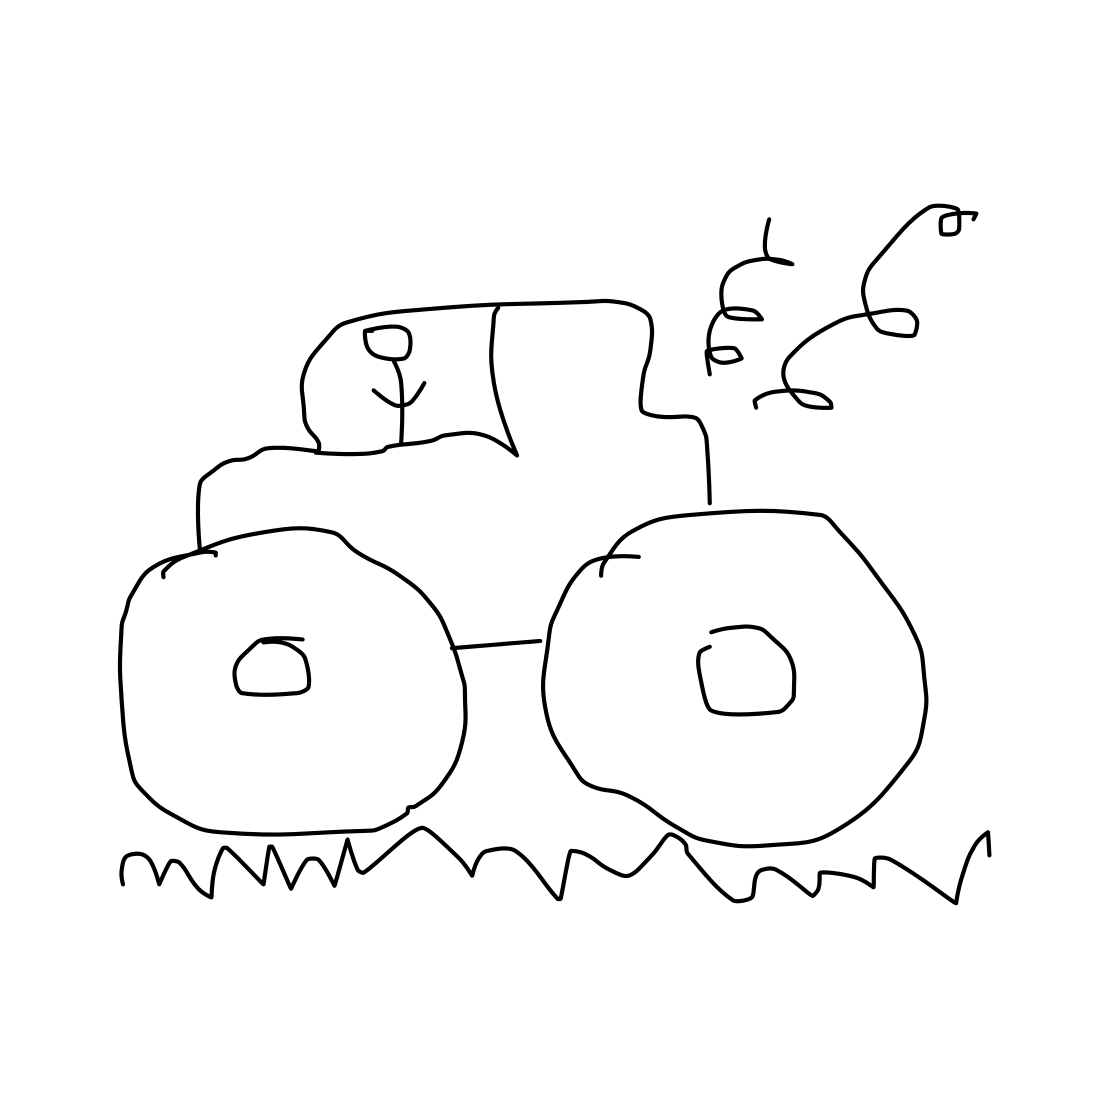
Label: tractor